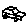
Label: car